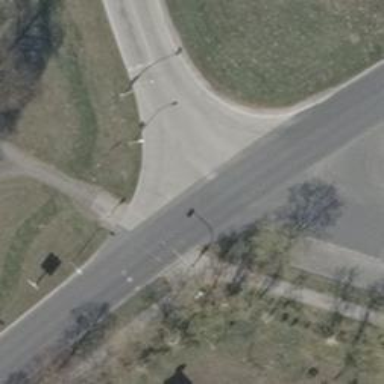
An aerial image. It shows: Road with traffic signals.